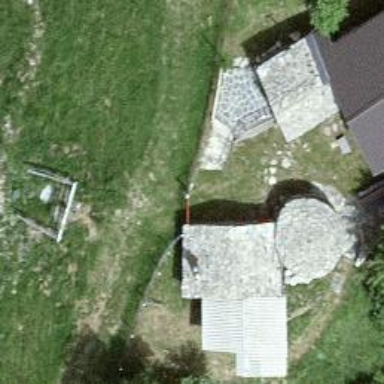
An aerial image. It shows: Gate.